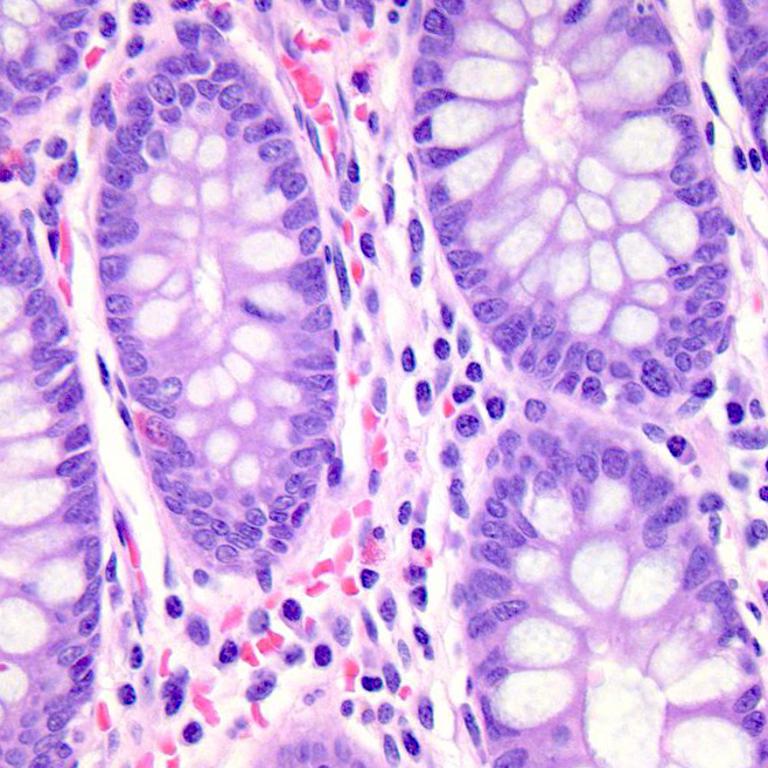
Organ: colon
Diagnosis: benign